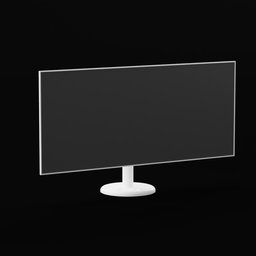
Label: electronics